Question: I have this equation:
'''
integrate(exp(-x**2), (x, c, -c))=1/2
'''
which should look like this:

How can I find a solution for 'c', for example using a library such as sympy?
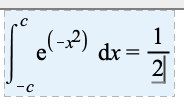
Answer: With Sympy you can do the following:
'''
from sympy import *
from sympy.abc import x, c
sol = solve(Eq(integrate(exp(-x**2), (x,c,-c)), S(1)/2))
print("symbolic solution:", sol)
print("numeric solution:", [s.evalf() for s in sol])
'''
Output:
'''
symbolic solution: [erfinv(-1/(2*sqrt(pi)))]
numeric solution: [-0.255449286541000]
'''